Field crop: maize
Growth stage: 2
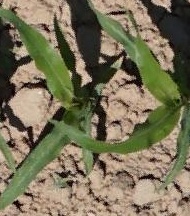
Species: maize